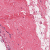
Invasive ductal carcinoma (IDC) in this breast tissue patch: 0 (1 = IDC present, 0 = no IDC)